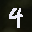
Label: 4